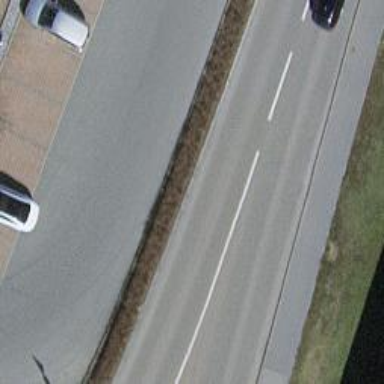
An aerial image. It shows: Tertiary road with asphalt surface and sidewalk on the left side.